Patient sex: M
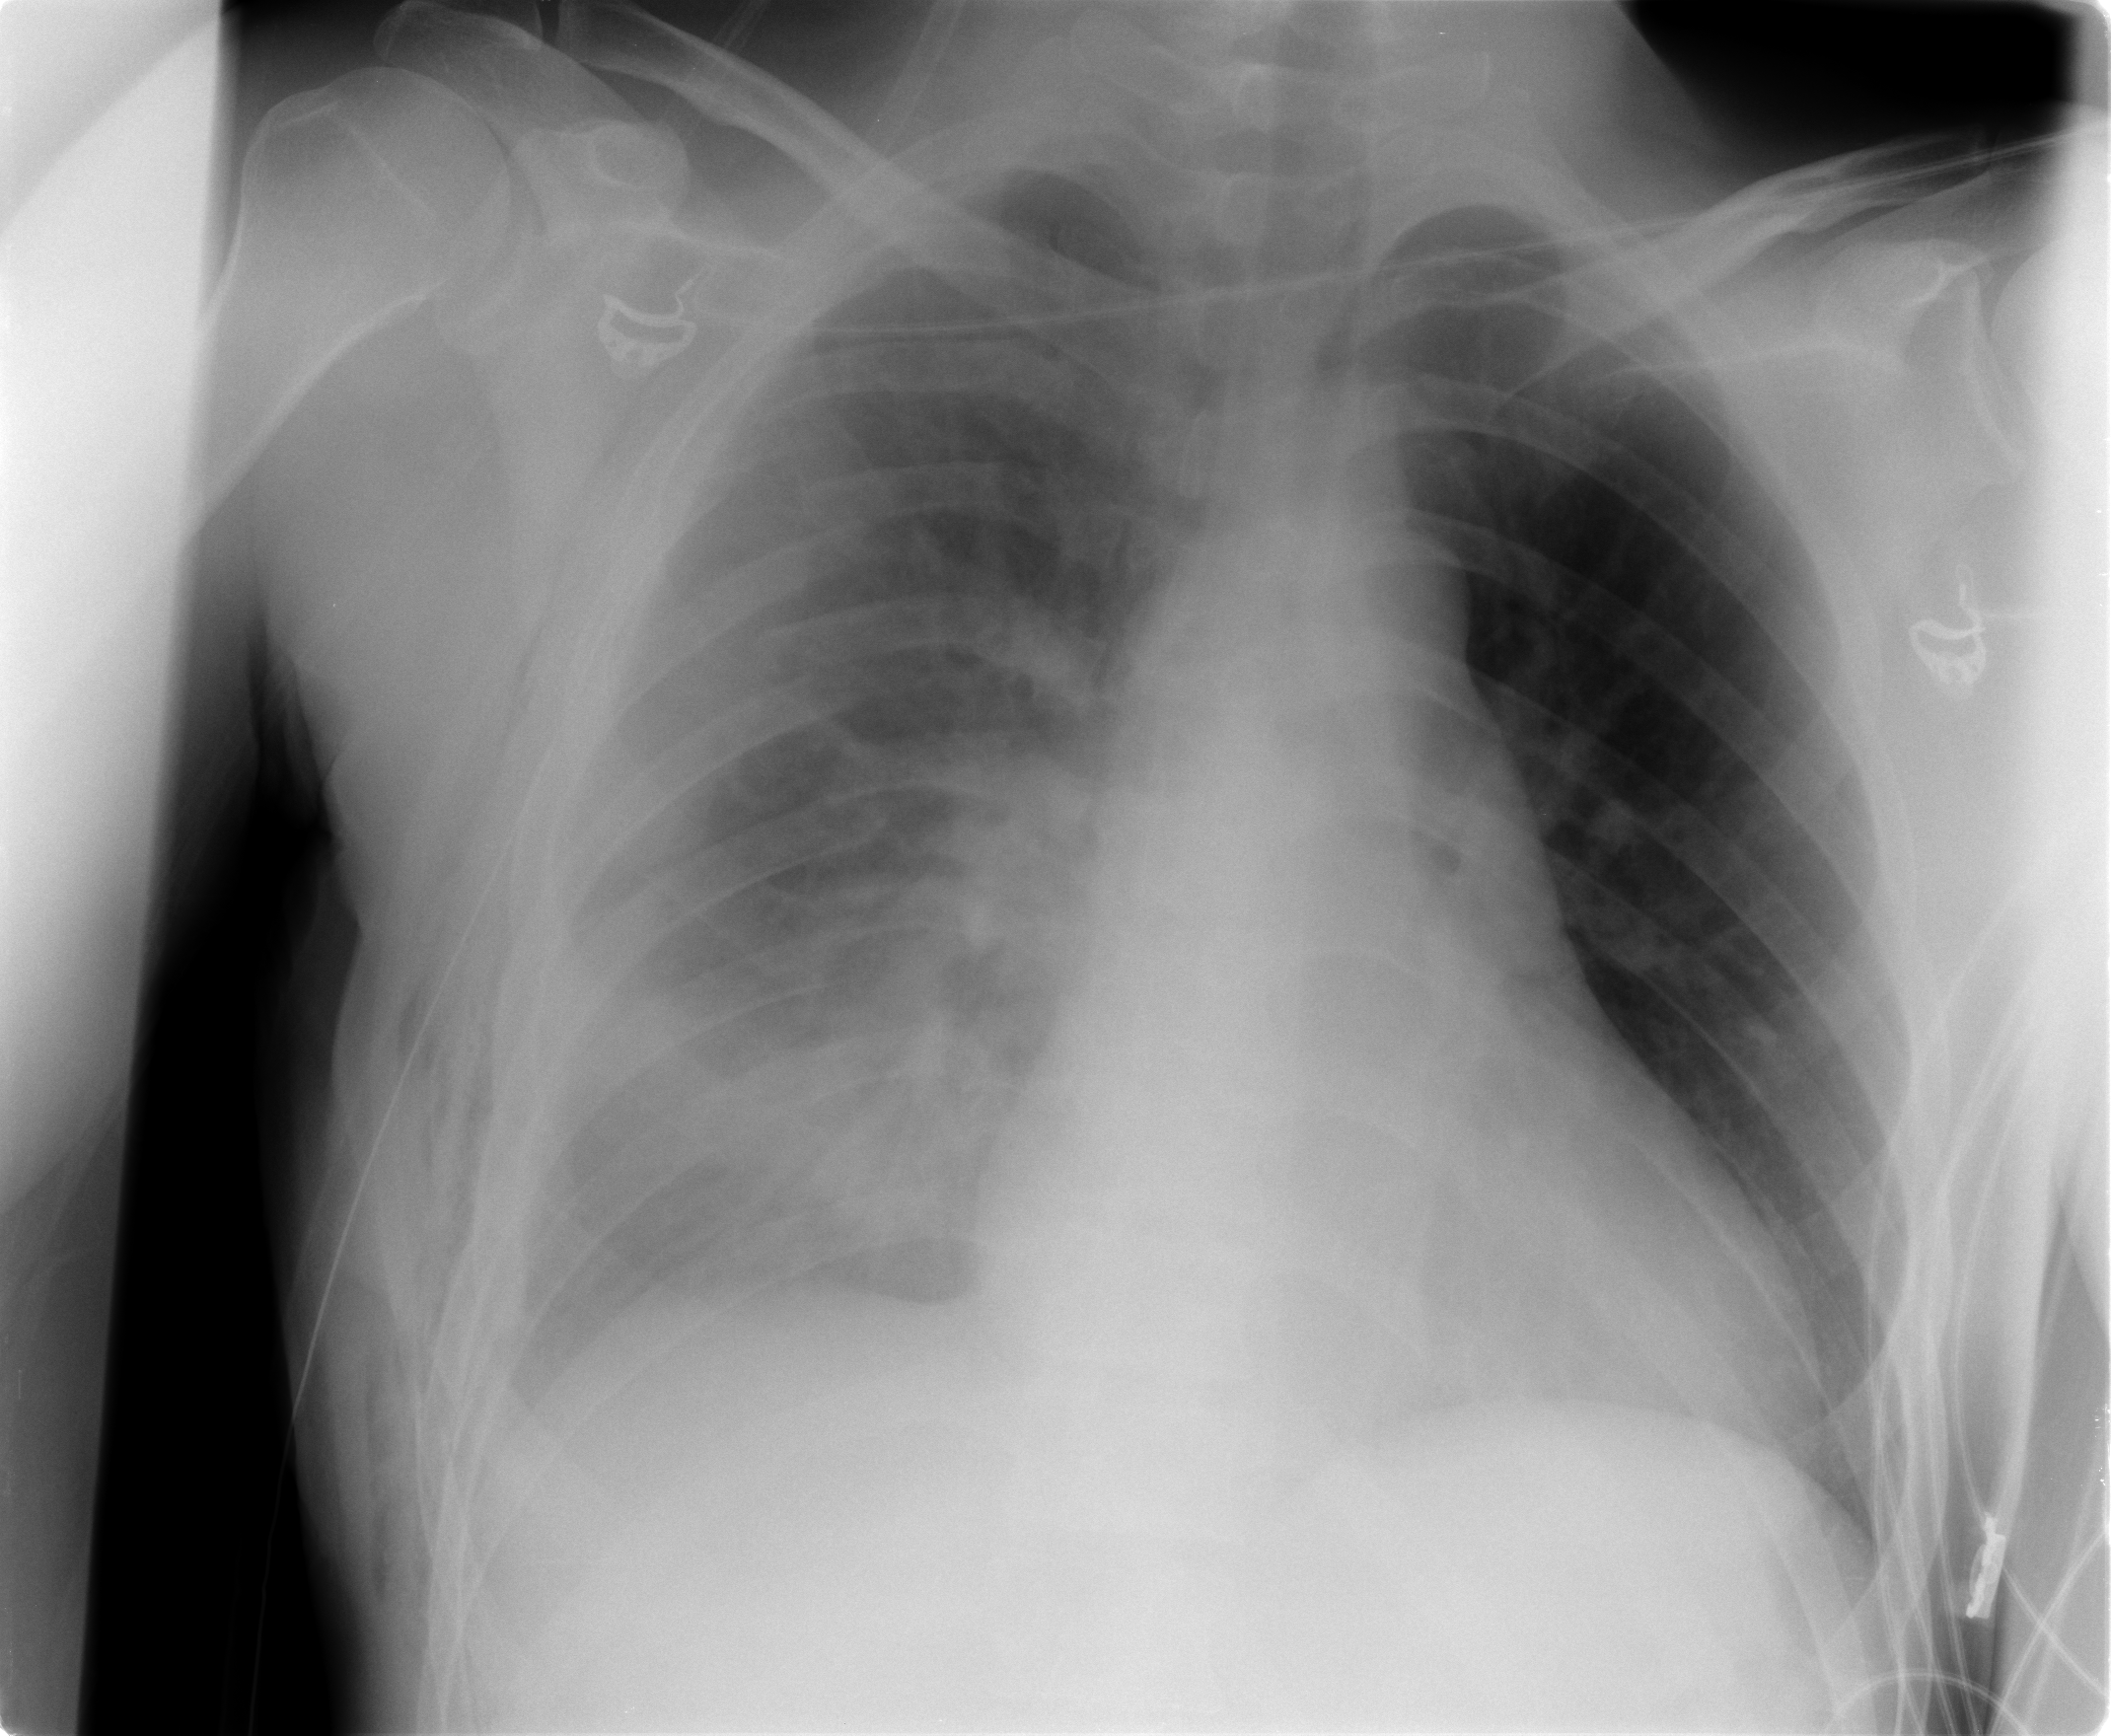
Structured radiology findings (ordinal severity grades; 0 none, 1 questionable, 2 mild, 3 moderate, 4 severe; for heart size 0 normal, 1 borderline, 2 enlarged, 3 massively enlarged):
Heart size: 2
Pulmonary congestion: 0
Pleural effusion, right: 2
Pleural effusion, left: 0
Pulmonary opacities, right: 3
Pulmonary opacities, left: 0
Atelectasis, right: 3
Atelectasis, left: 0